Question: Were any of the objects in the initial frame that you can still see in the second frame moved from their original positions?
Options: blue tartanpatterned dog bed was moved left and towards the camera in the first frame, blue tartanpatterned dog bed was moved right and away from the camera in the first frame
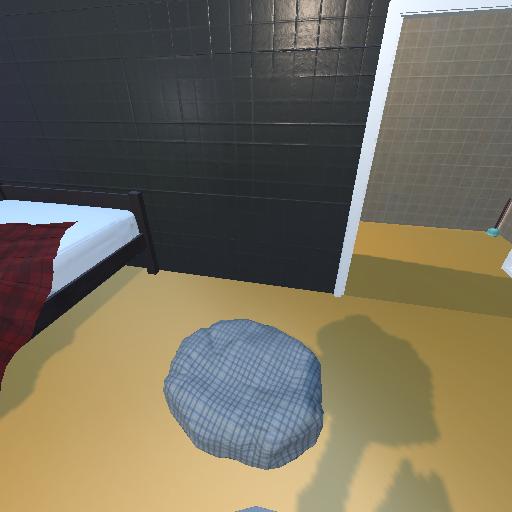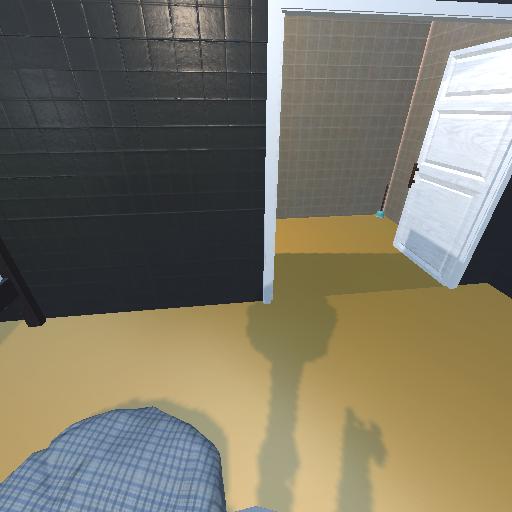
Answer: blue tartanpatterned dog bed was moved left and towards the camera in the first frame